Question: I have just started to learn asp.net MVC3 and i run into this problem:

I'm using visual studio 2010, and there were no Errors during build, only when i try to run application.
I'm searching for an answer on Google but with no success.
Does anybody knows how to fix this?
Thanks!
'''
using System;
using System.Web;
namespace testbaza.Models
{
public class ContextModule : IHttpModule
{
internal const string CONTEXT_KEY = "datacontext";
public void Dispose()
{
}
public void Init(HttpApplication context)
{
context.PostRequestHandlerExecute += new EventHandler(context_PostRequestHandlerExecute);
context.PreRequestHandlerExecute += new EventHandler(context_PreRequestHandlerExecute);
}
private void context_PreRequestHandlerExecute(object sender, EventArgs e)
{
if (HttpContext.Current.Session != null)
{
HttpContext.Current.Session[CONTEXT_KEY] = new EntitiesModel();
}
}
private void context_PostRequestHandlerExecute(object sender, EventArgs e)
{
CommitTransactions();
DisposeContext();
ClearSession();
}
private void CommitTransactions()
{
if (HttpContext.Current.Session == null)
{
return;
}
EntitiesModel dbContext =
HttpContext.Current.Session[CONTEXT_KEY] as EntitiesModel;
if (dbContext != null)
{
dbContext.SaveChanges();
}
}
private void DisposeContext()
{
if (HttpContext.Current.Session == null)
{
return;
}
EntitiesModel dbContext =
HttpContext.Current.Session[CONTEXT_KEY] as EntitiesModel;
if (dbContext != null)
{
dbContext.Dispose();
}
}
private void ClearSession()
{
if (HttpContext.Current.Session == null)
{
HttpContext.Current.Session.Remove(CONTEXT_KEY);
}
}
}
}
'''
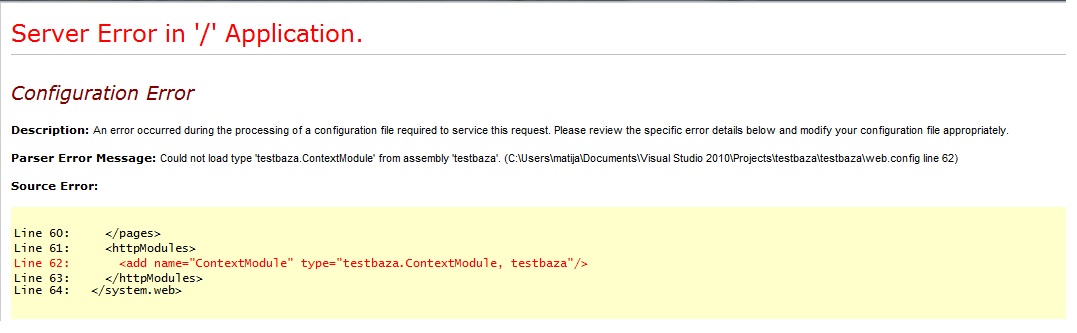
Answer: It seems like you have attached a HTTP module that cannot be found. How have you created the project?
The module can be removed in web.config.
You need to change:
'''
<httpModules>
<add name="ContextModule" type="testbaza.ContextModule, testbaza" />
</httpModules>
'''
to
'''
<httpModules>
<add name="ContextModule" type="testbaza.Models.ContextModule, testbaza" />
</httpModules>
'''
Notice the changed namespace.